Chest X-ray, PA view. Patient: 49 years old, sex M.
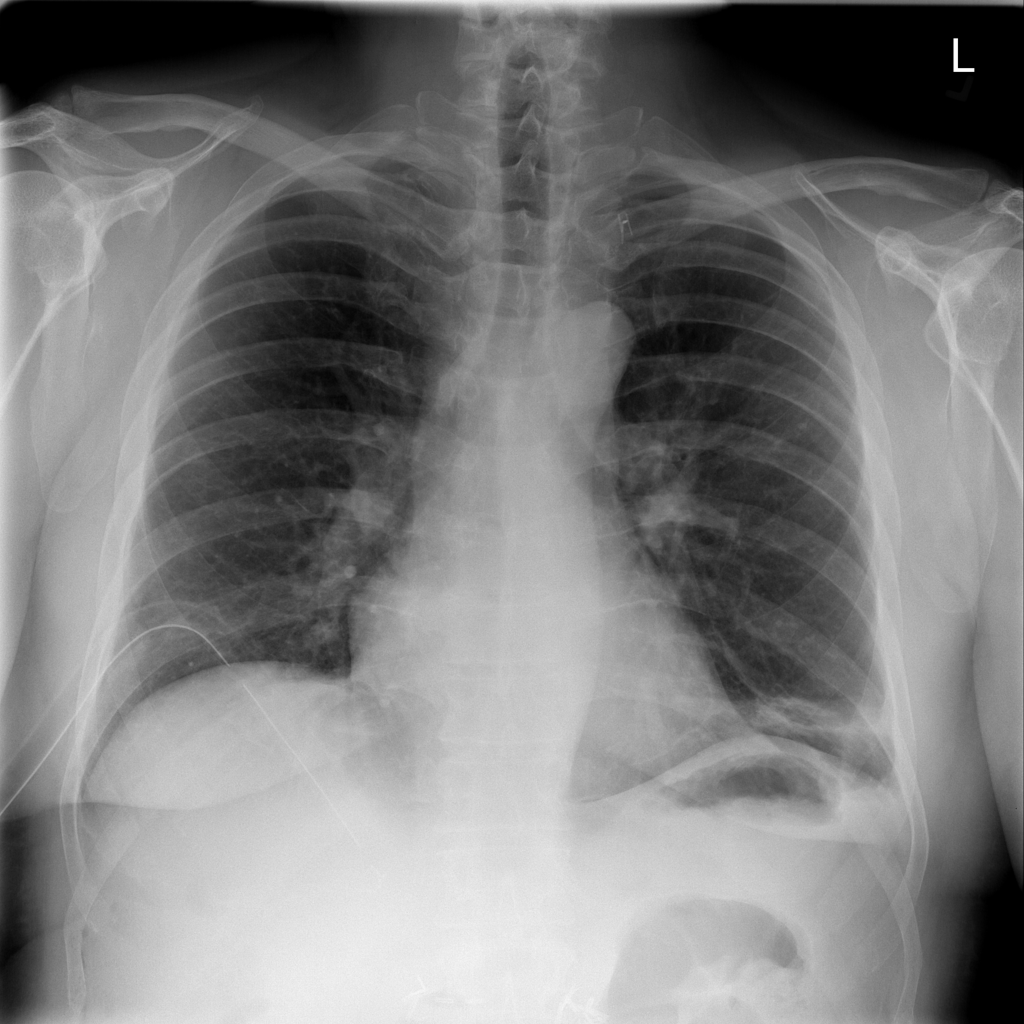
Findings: Atelectasis